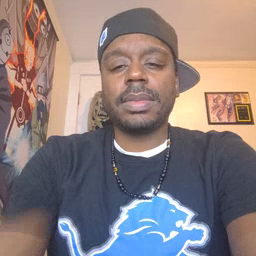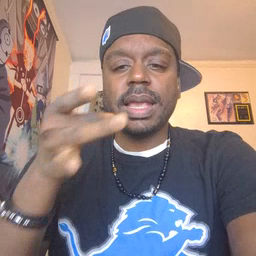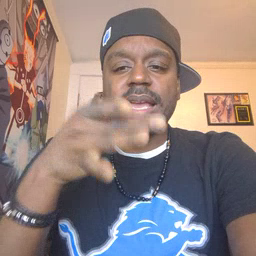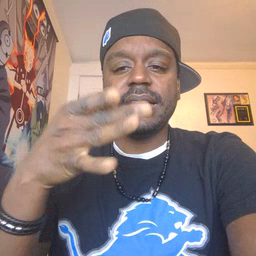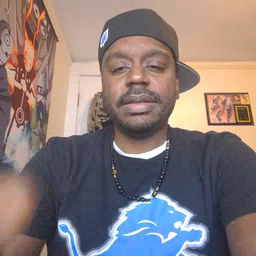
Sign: hate